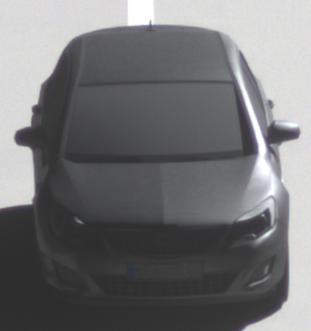
Make: Opel
Model: Astra 1.4 ecoFlex
Detailed model: Astra (J)
Model produced from: 2009/12
Model produced until: 2010/12
Doors: 5
Color: gray
Road condition: dry road
Daytime: morning or afternoon
Contrast: high contrast